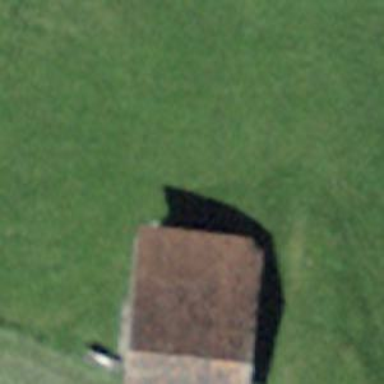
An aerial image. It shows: Rural barn.